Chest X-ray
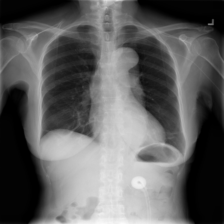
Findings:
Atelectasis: negative
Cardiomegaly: negative
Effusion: negative
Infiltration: negative
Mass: negative
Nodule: negative
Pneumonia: negative
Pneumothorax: negative
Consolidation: negative
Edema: negative
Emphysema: negative
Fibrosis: negative
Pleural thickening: negative
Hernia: negative